Field crop: maize
Growth stage: 2
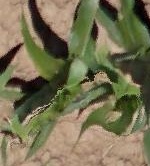
Species: maize